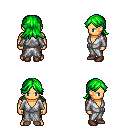
a pixel art fantasy rpg character, male body template, human, tanned skin, white robe, gold greaves, green loose hair, brown shoes, four views (front, back, left, right), 2x2 character sprite sheet, small pixel art, hard edges, no anti-aliasing